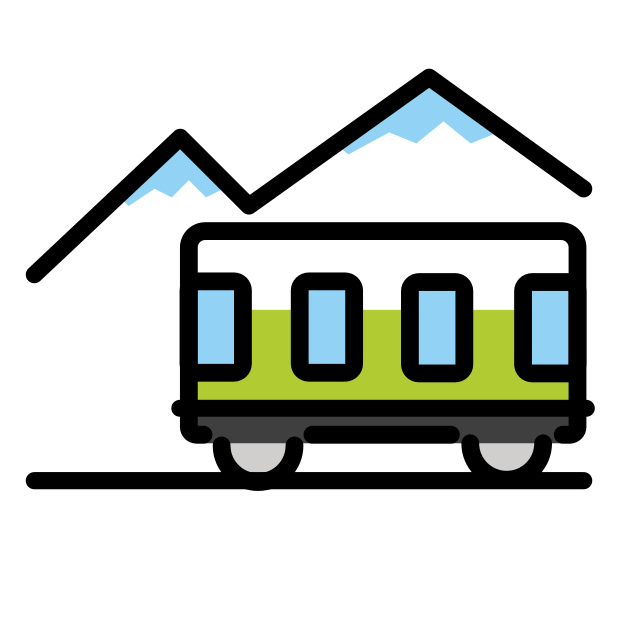
Emoji: 🚞
Name: mountain railway
Unicode: 0x1f69e